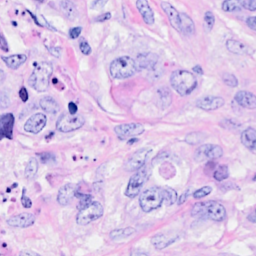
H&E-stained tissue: Breast